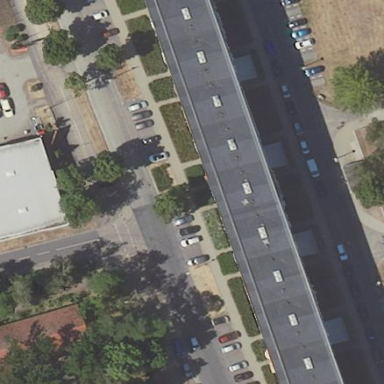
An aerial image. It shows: Flat-roofed apartment building.